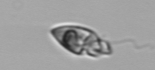
Label: Katodinium_or_Torodinium